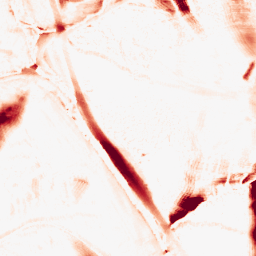
Category: morphological
Decomposition family: morphological_ellipse
Decomposition parameters: operation: opening
width: 20
height: 50
Upsampling method: sinc_hamming
Upsampling parameters: scale: 2
kernel_size: 4
Upsampling scale: 2